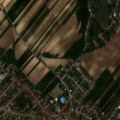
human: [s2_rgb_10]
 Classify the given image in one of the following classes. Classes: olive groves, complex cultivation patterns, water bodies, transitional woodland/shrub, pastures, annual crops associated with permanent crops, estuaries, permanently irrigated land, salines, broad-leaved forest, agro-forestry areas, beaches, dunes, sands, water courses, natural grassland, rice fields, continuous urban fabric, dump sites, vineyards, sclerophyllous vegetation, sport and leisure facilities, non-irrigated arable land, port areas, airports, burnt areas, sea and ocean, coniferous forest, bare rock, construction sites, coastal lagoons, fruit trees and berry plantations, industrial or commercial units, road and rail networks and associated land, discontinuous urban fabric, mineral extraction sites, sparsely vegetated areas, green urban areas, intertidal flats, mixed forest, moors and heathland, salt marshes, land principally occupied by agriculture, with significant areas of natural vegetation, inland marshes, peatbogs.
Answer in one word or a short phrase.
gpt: discontinuous urban fabric, non-irrigated arable land